Question: i have a dropdown and a button where i do filtering. Once i select a value in dropdown, i click on the button to filter. This works fine. Below, the dropdown code and button code which is stored in my index.cshtml
'''
<div>
<b>Show By Reference/Category:</b>
@Html.DropDownListFor(model => model.Reference, ViewBag.ISharedUI as SelectList, "-- REFERENCE TYPE --")
<div class="col-md-offset-2 col-md-10">
<input type="submit" value="Filter" name="Command" class="btn btn-default" />
</div>
</div>
'''
the items in the dropdown works fine when filtering, but i have a problem where when selecting one value in dropdown called SCHEME, i need it to go to different view called indexscheme.cshtml. this is because the table structure is different to index.cshtml. below is how my controller looks like for filtering.
'''
public ActionResult Index(ListOfItems LOIForm, string Command)
{
//Dropdownlist for reference table
List<CommonEntities> ISharedUI = CommonDAL.GetARSharedReference();
ViewBag.ISharedUI = new SelectList(ISharedUI, "ID", "Description");
if (Command == "Filter")
{
ListOfItems LOIT = new ListOfItems();
LOIT = ARSharedDAL.GETID(LOIForm);
return View(LOIT);
}
else
{
ListOfItems objListOfItemsDetails = new ListOfItems();
objListOfItemsDetails = ARSharedDAL.GetTaskListInfo();
return View(objListOfItemsDetails);
}
'''
below is how my interface looks like. Filtering for other value works just fine. I just need it to go to different view when clicked on value SCHEME. So, how do i achieve this? im stuck for a while here. Any question and enquiry just ask. And please help in any way, i would really appreciate it. thanks guys.

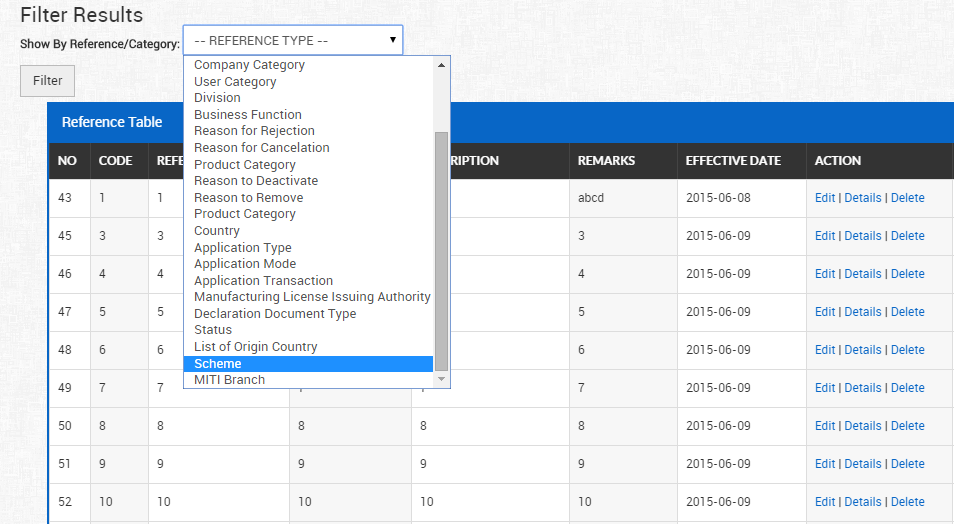
Answer: Try:
'''
$("#Reference").on("change", function() {
if($("#Reference option:selected").text() == "SCHEME")
window.location.href = '/YOURCONTROLLER/Index/' + YOUR_PARAMETERS;
});
'''